Question: I'm having a misunderstanding using and .
What i remember from my sql's time ( long time ago... ) i have to add and to each tables which will be the entry which make relation between tables.
Below the overview of what my tables looks like in my 'CoreData' (entities).
'Epro_Sheet' is my , the others have to be related to that one.
What i want to do is that :
- 'EPro_CompanyViewController''EPro_Company'- 'EPro_Sheet''EPro_Company'- 'EPro_DaFroidViewController'- -
Could you help me on the way how to do it ? relationship or not at all ... if there is relationship how can i retrieve information using a NSPredicateFormat like : retrieve me all information from the date @" .... ";
thanks a lot for any help !

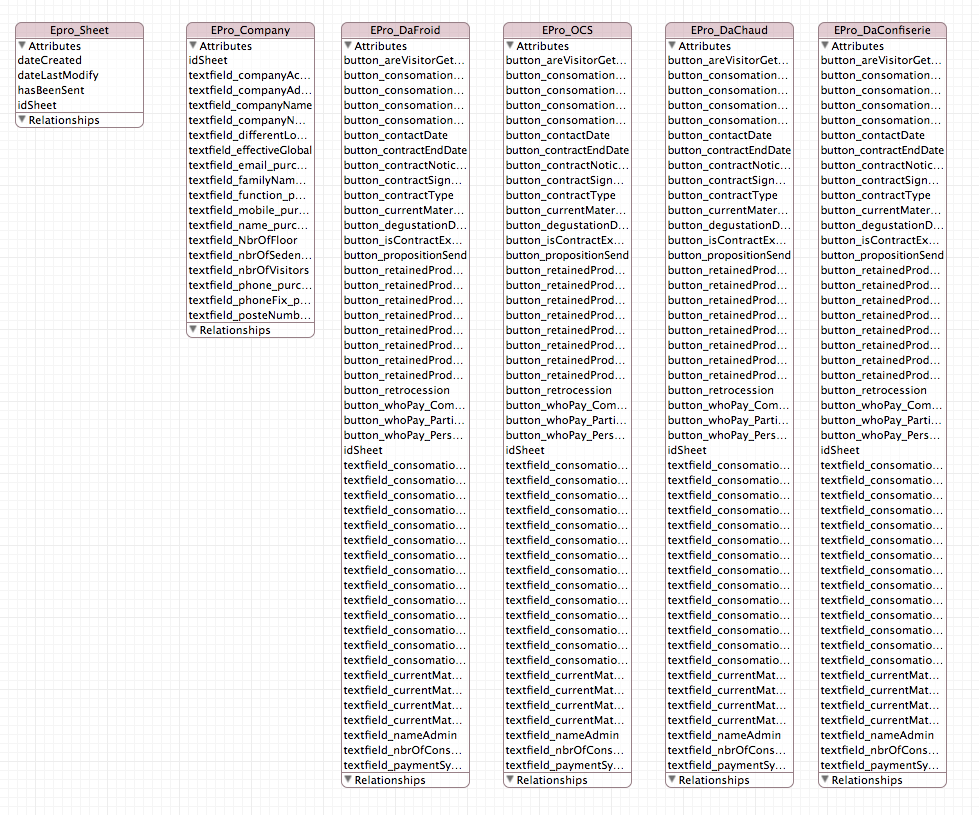
Answer: First of all you have to understand that core-data is not a relational database and the concept of primary key etc is not there. It's left to you for implementation. More details on this can be found here :
<URL>
and here
<URL>
If you have want to implement relationship in core-data you have to create a relationship in the core-data model. Imagine you have relationship like this:
Student <->> Section
i.e one student belongs to one section and one section can have many students. Then in your core-data model you can define a relationship (say 'oneSection') from Student to Section that is one-to-one and another relationship(say 'manyStudents') from Section to Student that is one-to-many. And then you set the relationship as the inverse relationship of each other.
Although we declare this as relationship , it pretty much acts as a property of the managed object.
So if you have an managed objects called 'studObj1' and 'studObj2' ('Student' Entity), then you set the relationship like this to a section object ('sectionObj'):
(assuming you will be creating a managed object subclass)
'''
Student *studObj1= <create object>
Student *studObj2= <create object>
Section *sectionObj = <create object>
//set one-to-one relationship
studObj1.oneSection = sectionObj;
studObj2.oneSection = sectionObj;
//set one-to-many relationship;
NSSet *studSet = [NSSet setWithObjects:studObj1,studObj2,nil];
sectionObj.manyStudents = studSet;
'''
Regarding predicate you can use the properties of the relationship directly:
ie. if you want to get students based on section you can create a predicate like the following:
'''
NSPredicate *predicate = [NSPredicate predicateWithFormat:@"oneSection.name like 'MainSection'"];
'''